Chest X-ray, PA view. Patient: 39 years old, sex M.
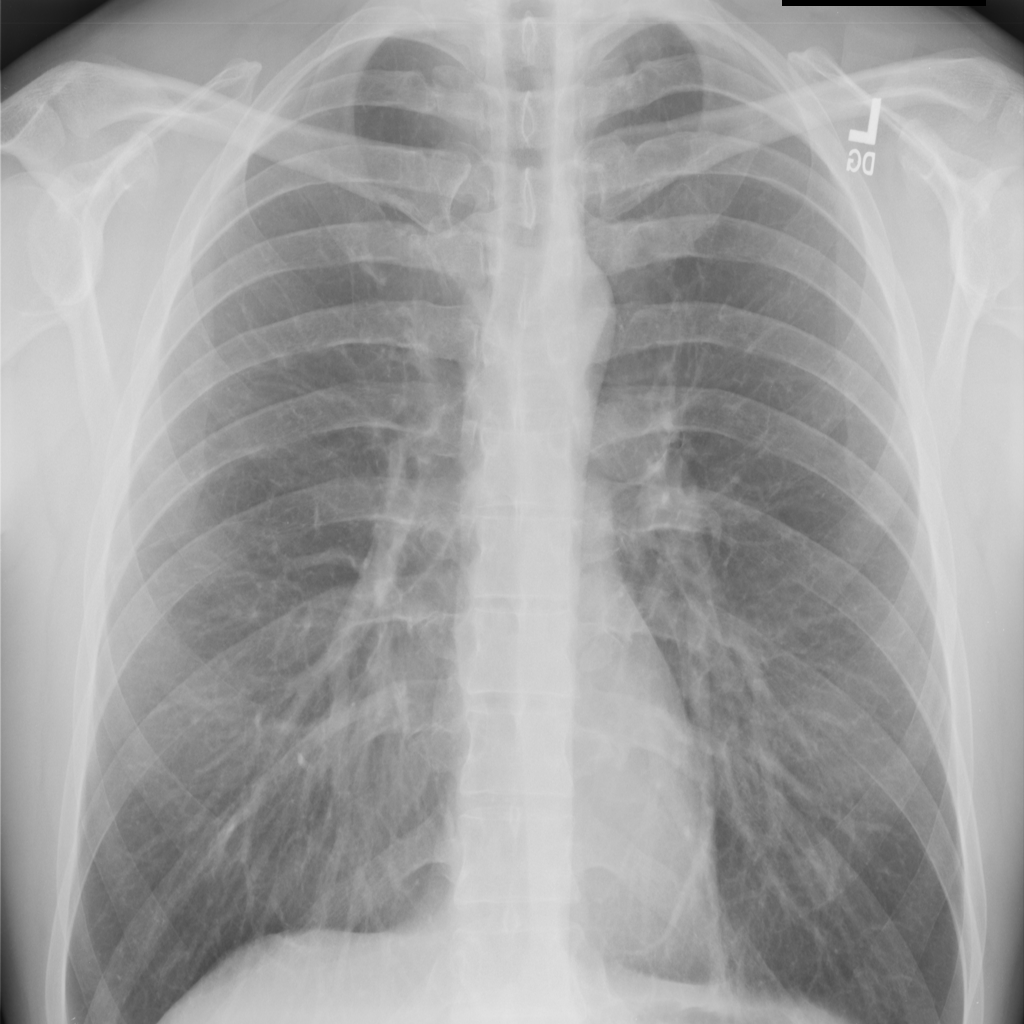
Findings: No Finding